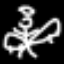
Label: angel